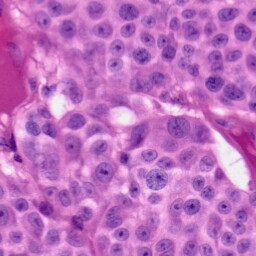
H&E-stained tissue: Skin